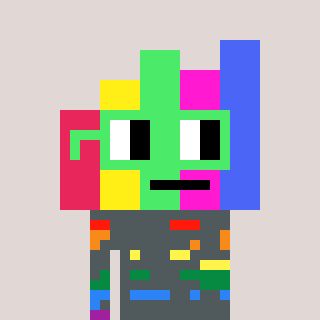
a pixel art character with square light green glasses, a bar chart-shaped head and a yellow-colored body on a warm background